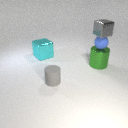
small blue rubber sphere above large green metal cylinder